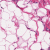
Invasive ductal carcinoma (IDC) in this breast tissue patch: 0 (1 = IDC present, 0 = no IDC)